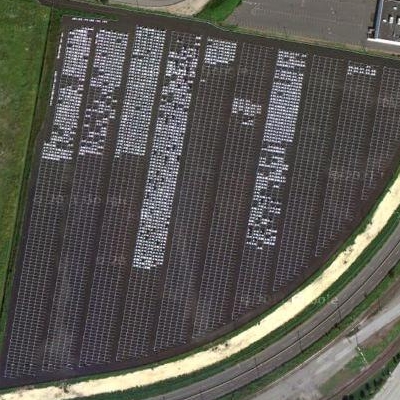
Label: gParking